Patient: sex M, age 26
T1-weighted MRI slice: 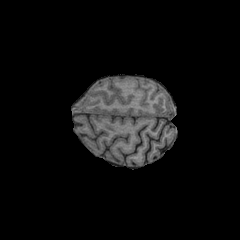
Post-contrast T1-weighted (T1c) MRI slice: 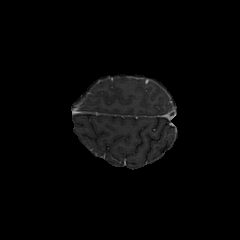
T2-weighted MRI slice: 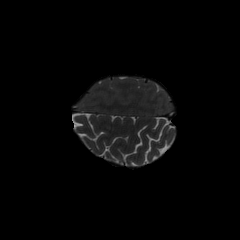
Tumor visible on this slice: no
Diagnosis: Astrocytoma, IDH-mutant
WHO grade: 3